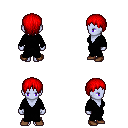
a pixel art fantasy rpg character, female body template, dark elf, purple skin, black robe, red pants, red plain hairstyle, brown shoes, four views (front, back, left, right), 2x2 character sprite sheet, small pixel art, hard edges, no anti-aliasing